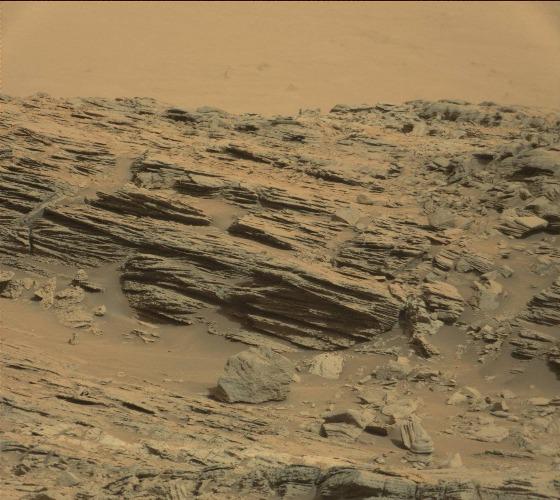
Terrain classes present: Bedrock, Gravel / Sand / Soil, Rock